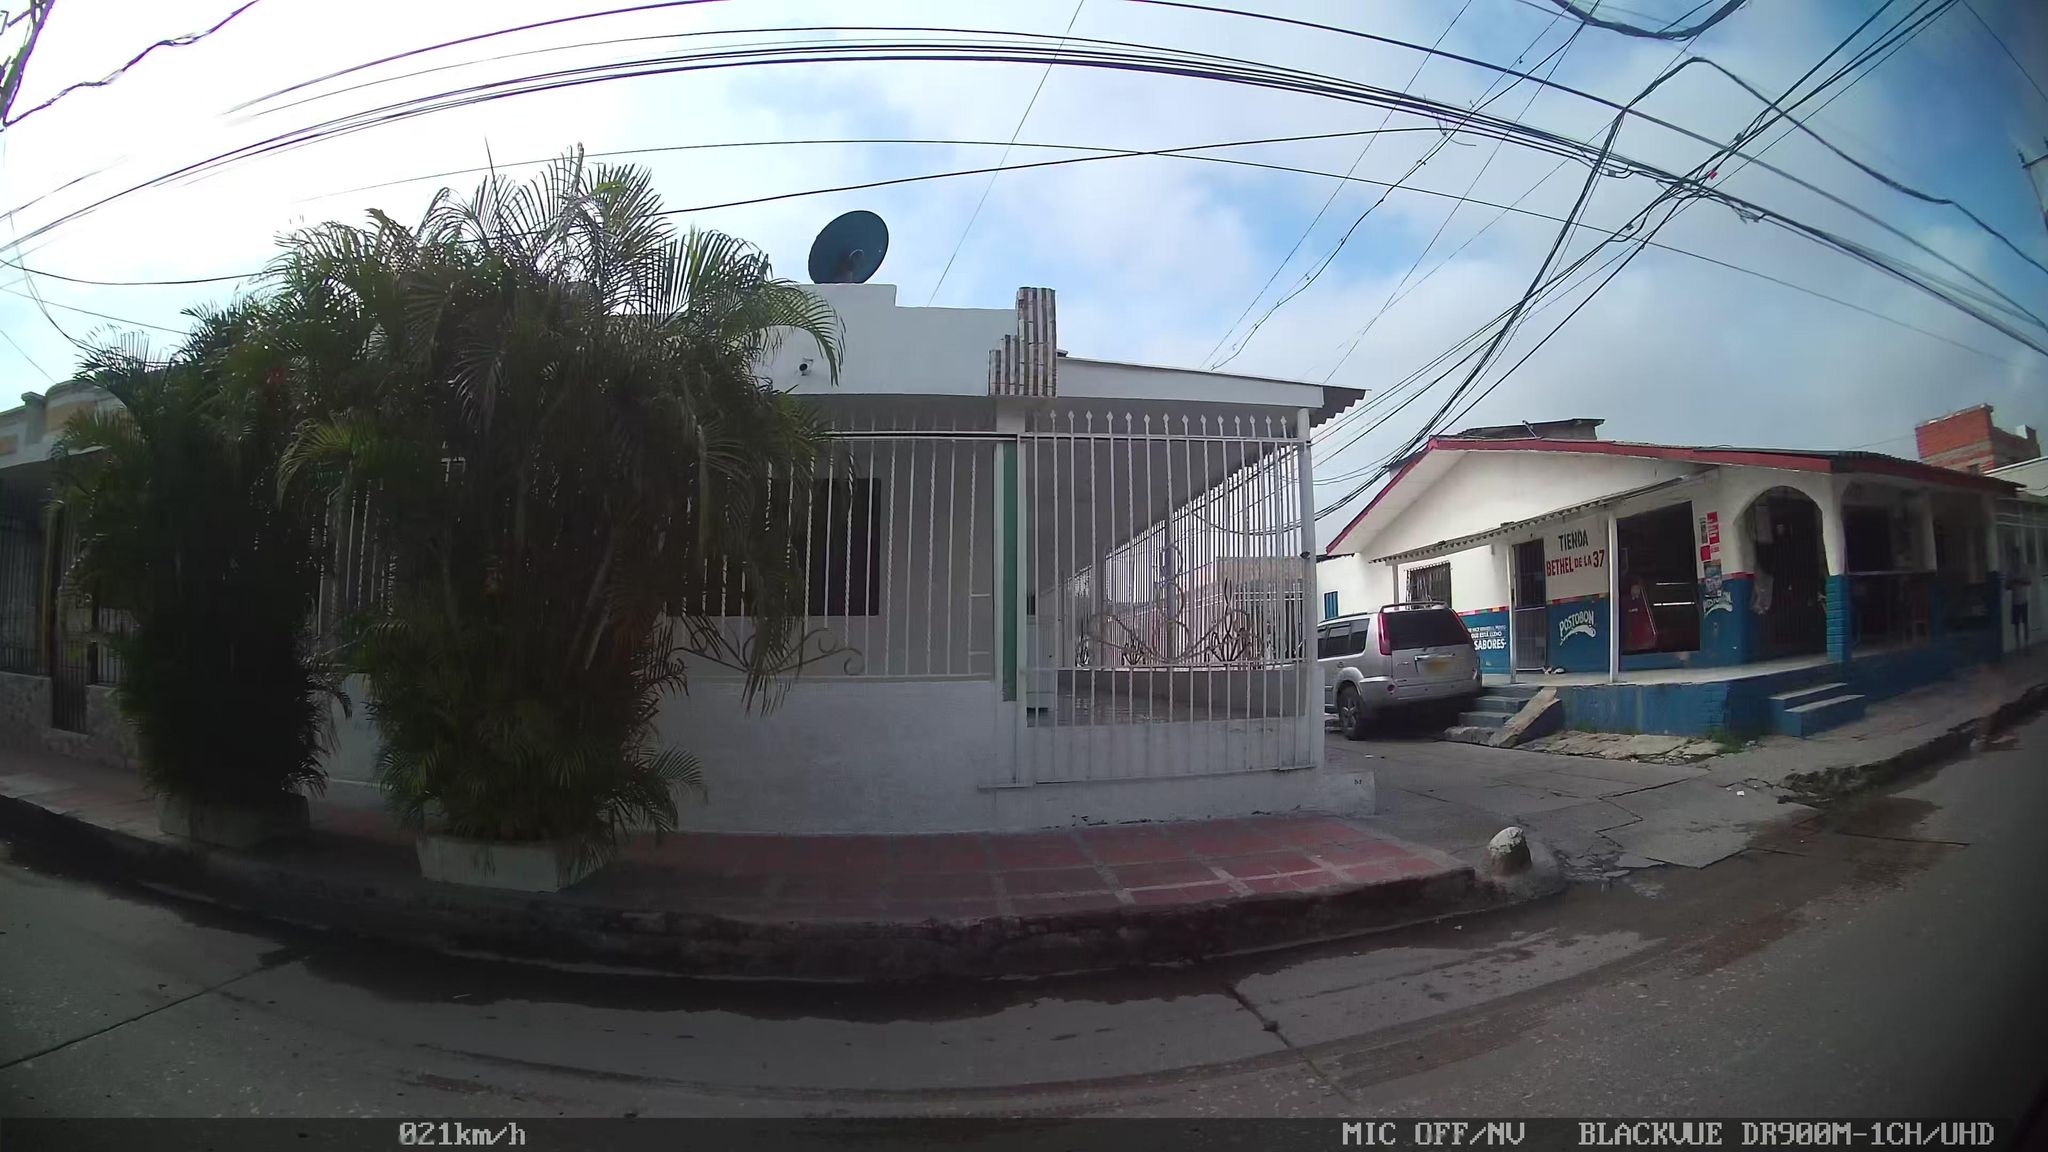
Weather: clear
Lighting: day
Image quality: good
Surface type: driving surface
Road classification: tertiary
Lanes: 2.0
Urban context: urban centre
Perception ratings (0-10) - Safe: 0.48, Lively: 6.28, Beautiful: 3.05, Boring: 3.64, Depressing: 9, Wealthy: 0.31